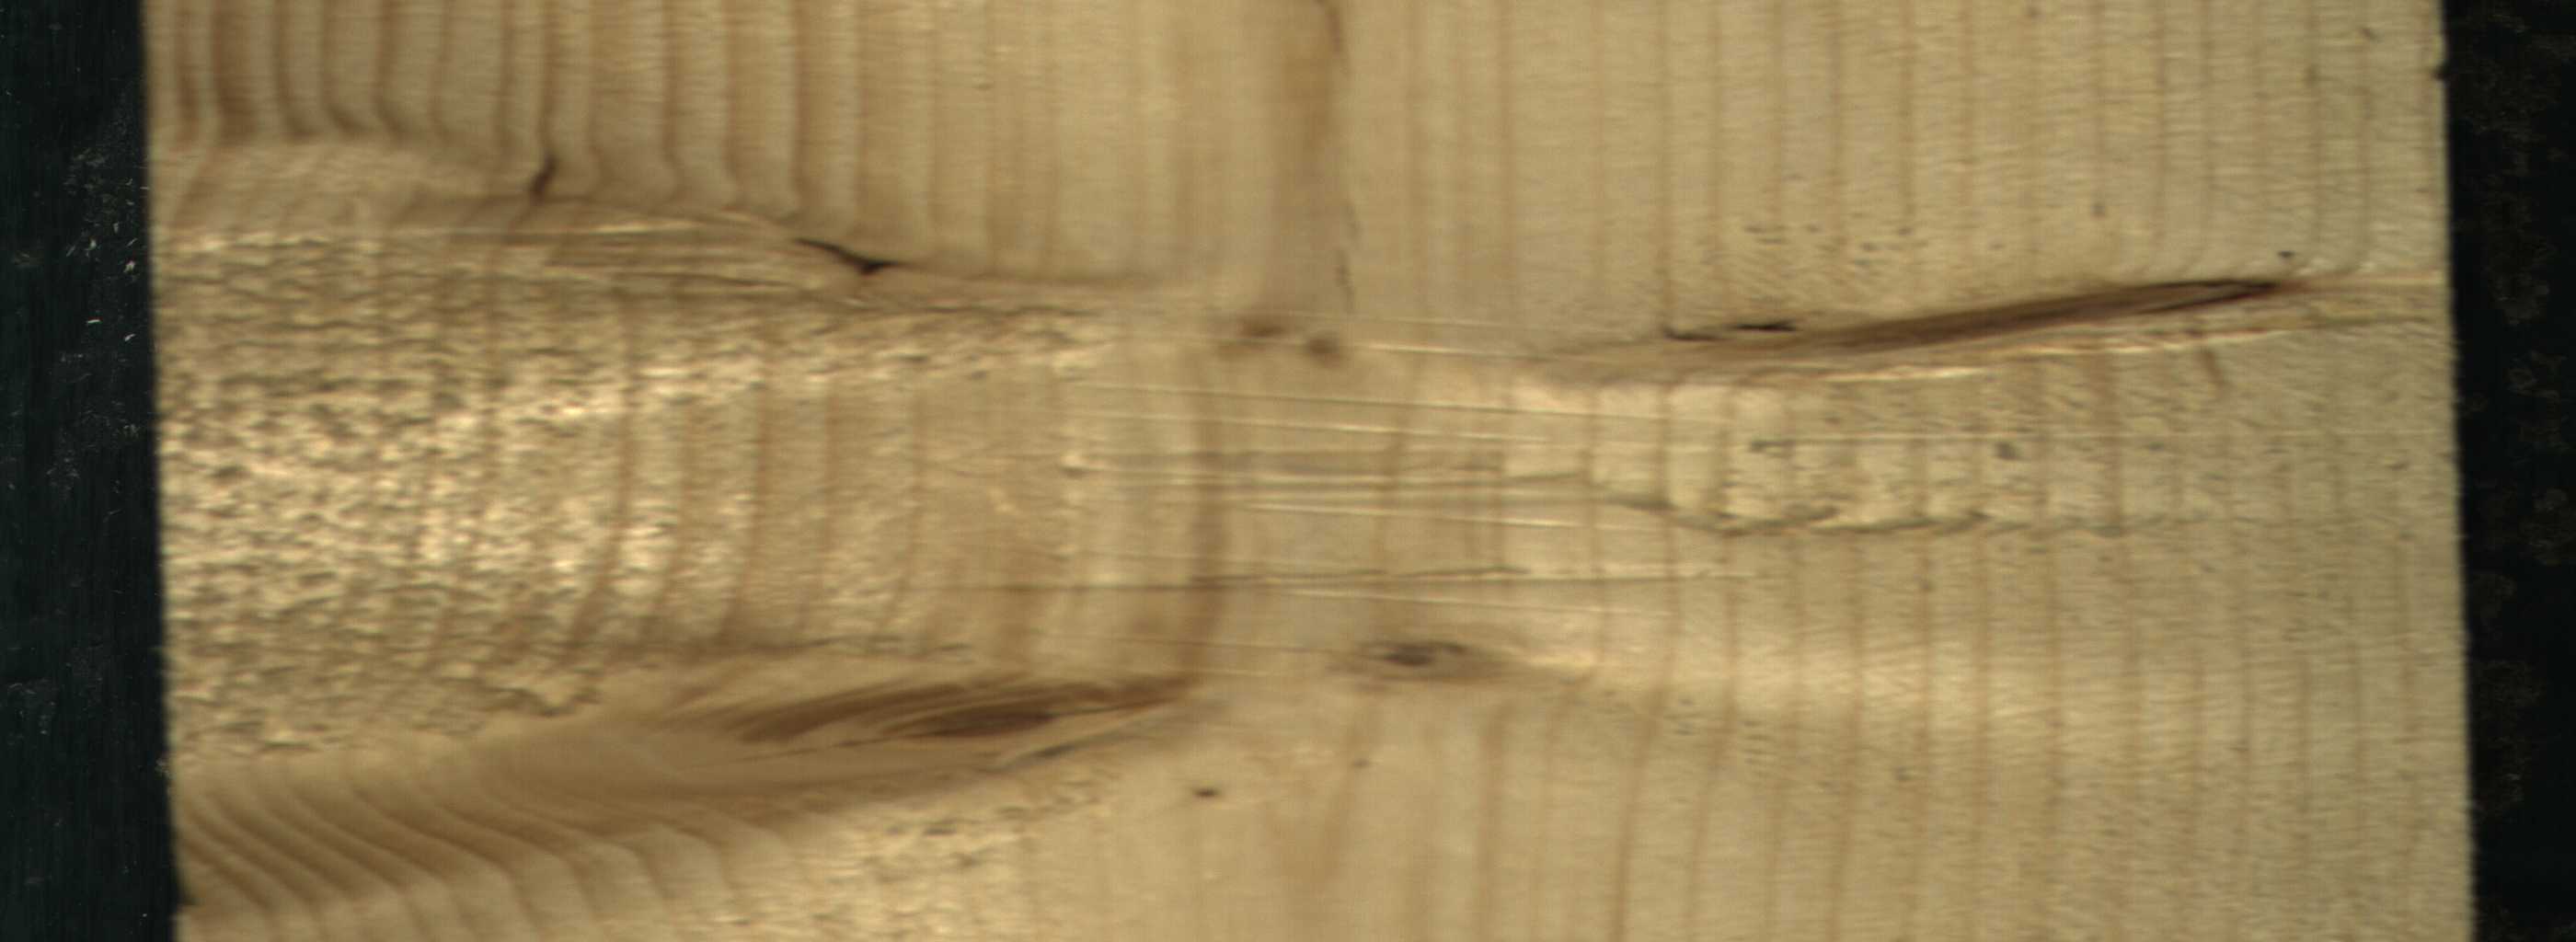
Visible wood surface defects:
Dead_Knot
Dead_Knot
Live_Knot
Live_Knot